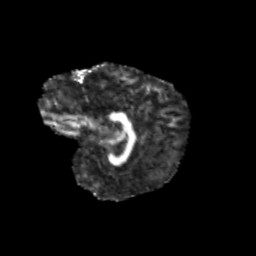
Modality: FA
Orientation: sagittal
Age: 10
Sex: male
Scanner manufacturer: siemens
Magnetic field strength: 3 T
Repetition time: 3.8 s
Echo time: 0.07 s